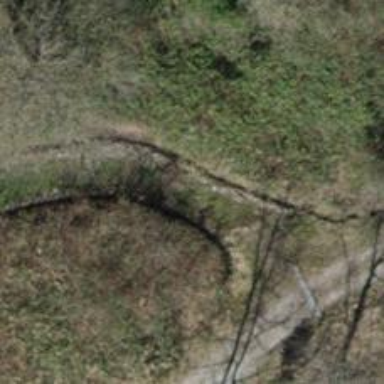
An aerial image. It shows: Compacted track road.